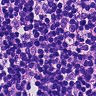
Metastatic tissue present: yes